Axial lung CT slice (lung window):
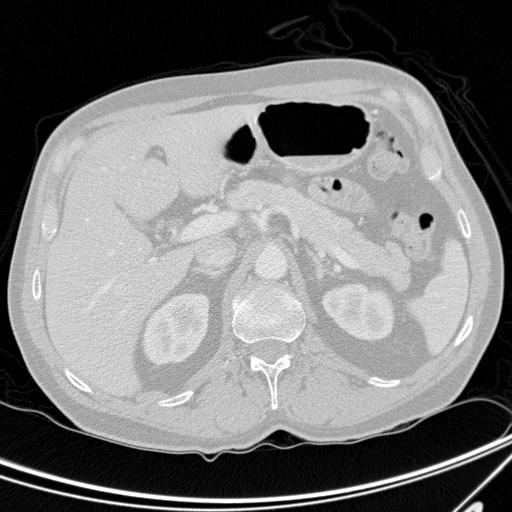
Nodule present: no